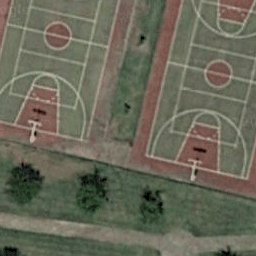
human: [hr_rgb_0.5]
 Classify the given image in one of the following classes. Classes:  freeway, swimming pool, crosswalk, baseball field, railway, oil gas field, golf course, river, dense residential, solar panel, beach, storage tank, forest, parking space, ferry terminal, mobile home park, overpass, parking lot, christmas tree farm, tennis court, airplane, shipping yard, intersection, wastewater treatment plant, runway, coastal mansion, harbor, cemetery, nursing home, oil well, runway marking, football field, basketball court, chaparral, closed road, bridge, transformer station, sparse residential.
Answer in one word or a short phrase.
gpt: basketball court